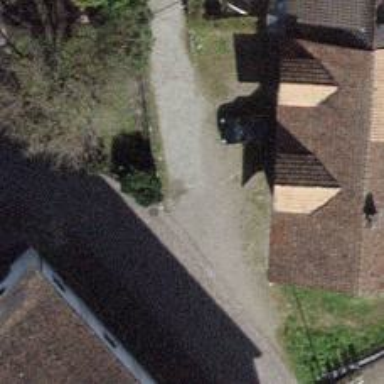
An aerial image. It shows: Footway with gravel surface.